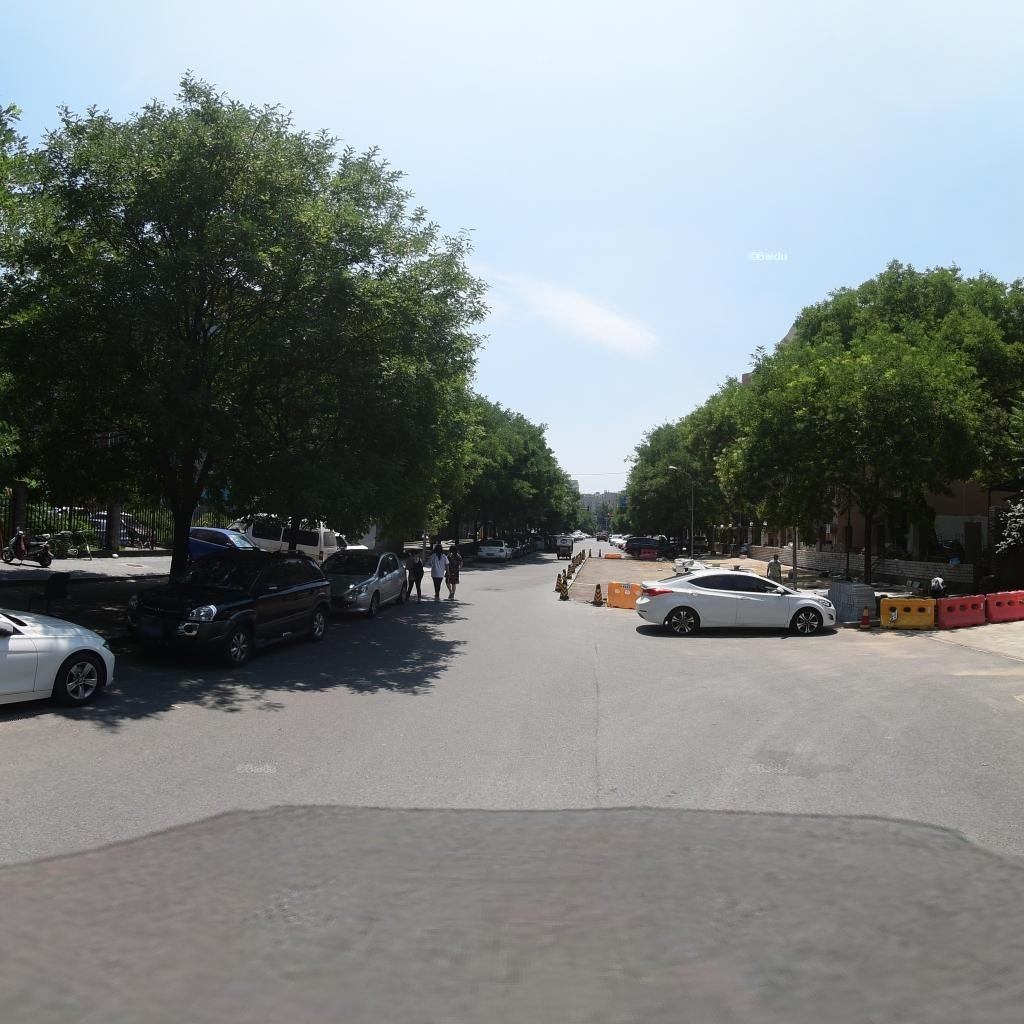
Region: Xicheng
Road damage annotations: longitudinal crack